Interaction volume radius: 5 \u00c5
Interaction volume height: 15 \u00c5
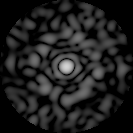
Disorder parameter: 0.8581